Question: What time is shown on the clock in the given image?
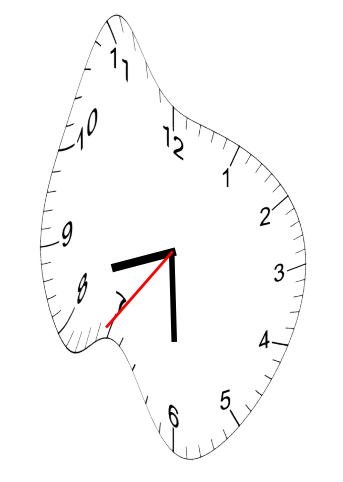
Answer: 08:29:36